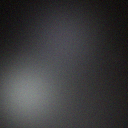
Screen state: off